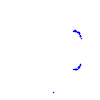
Particle: proton